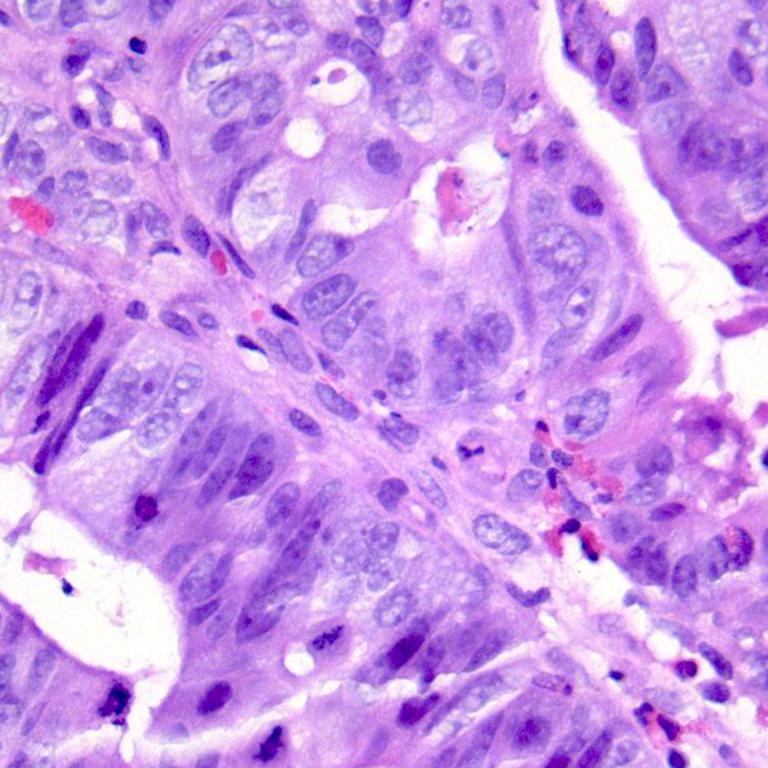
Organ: colon
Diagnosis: adenocarcinomas